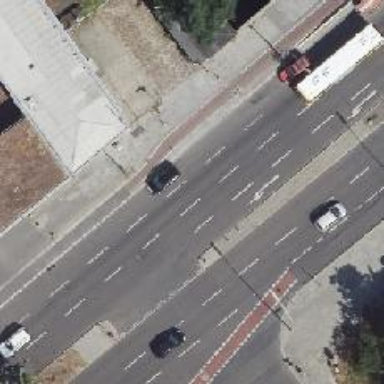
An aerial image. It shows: Unmarked crossing with pedestrian island.